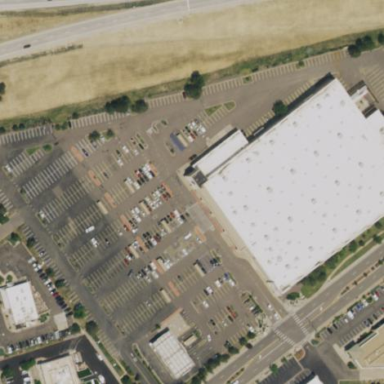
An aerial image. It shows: Retail area.